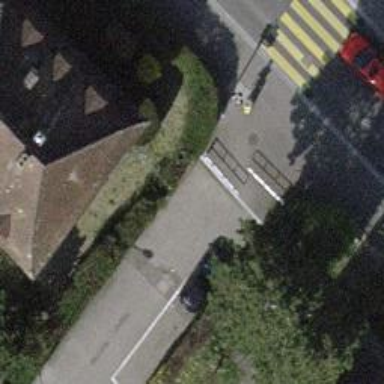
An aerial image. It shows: Cycle barrier.